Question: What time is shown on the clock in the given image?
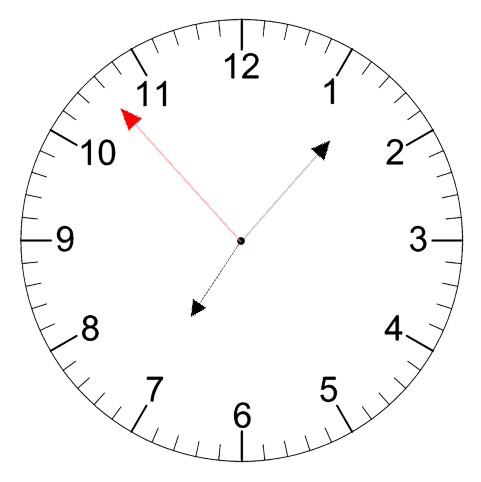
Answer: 07:06:53